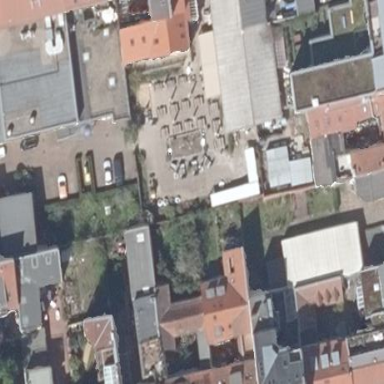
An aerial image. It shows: Outdoor seating area for leisure.